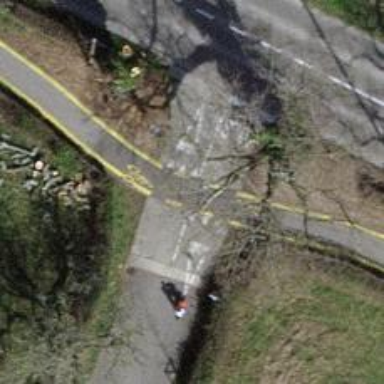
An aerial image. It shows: Unclassified road with opposite cycleway.